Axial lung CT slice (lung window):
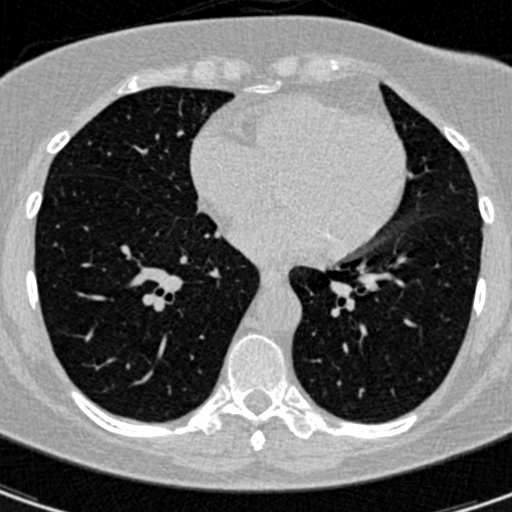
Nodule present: no